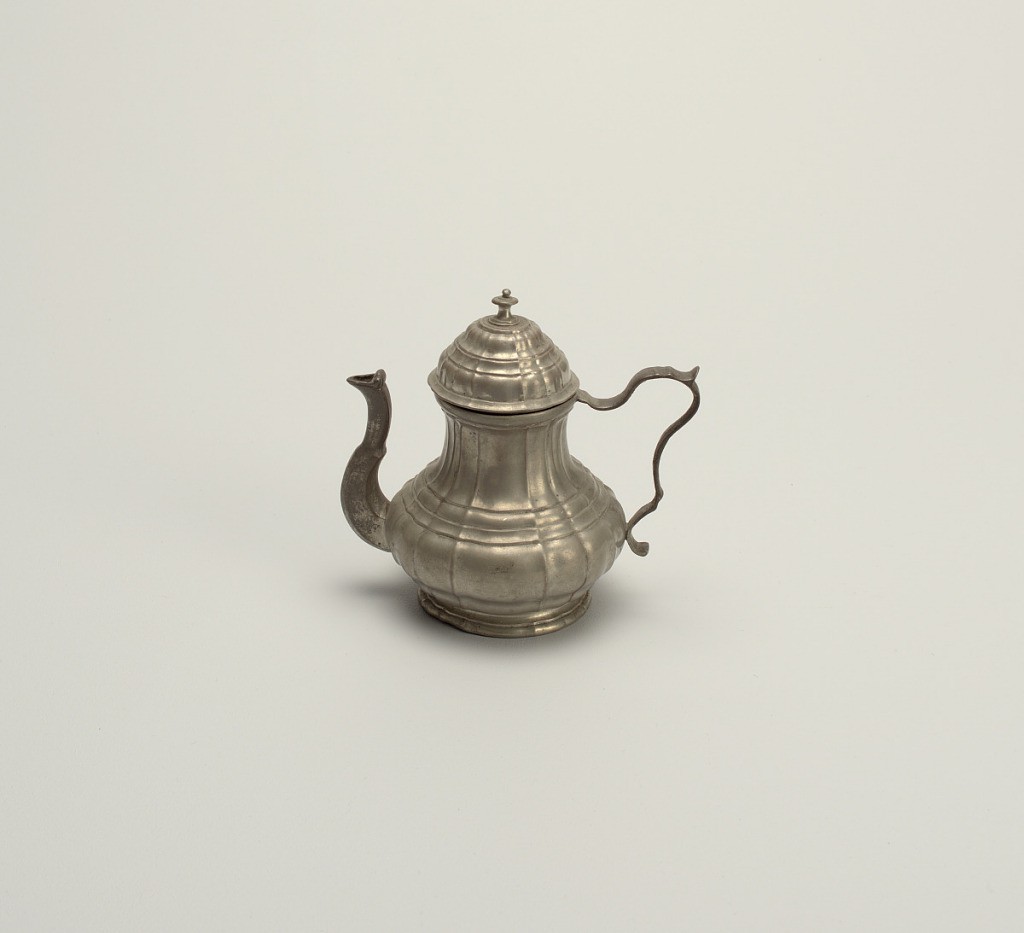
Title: Teapot
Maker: Joseph A. Schirsand
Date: ca. 1760
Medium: pewter
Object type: teapot
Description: Pyriform body with vertical gadrooning and horizontal moldings. Curved spout, wide at bottom and narrow in upper part. Domed, hinged cover. Scrolled star handle with small spur.